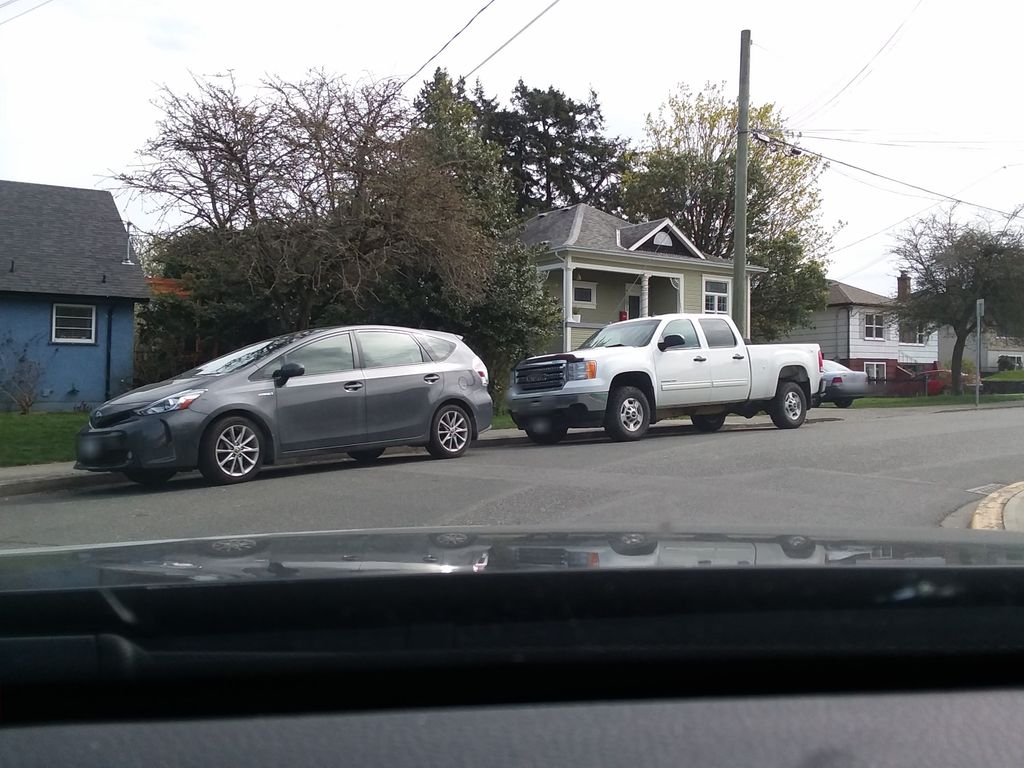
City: victoria